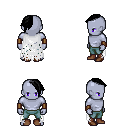
a pixel art fantasy rpg character, male body template, dark elf, purple skin, white tattered cape, teal pants, black long mohawk hairstyle, leather bracers, brown shoes, four views (front, back, left, right), 2x2 character sprite sheet, small pixel art, hard edges, no anti-aliasing